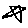
Label: star